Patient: sex F, age 44
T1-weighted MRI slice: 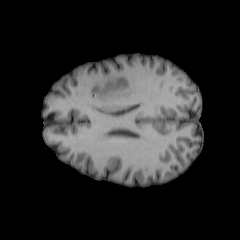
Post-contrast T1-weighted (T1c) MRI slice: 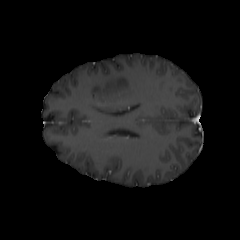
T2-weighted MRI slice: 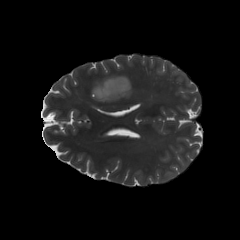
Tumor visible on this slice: yes
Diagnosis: Oligodendroglioma, IDH-mutant, 1p/19q-codeleted
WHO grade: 2